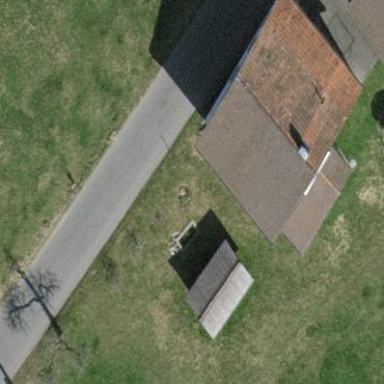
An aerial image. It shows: Detached building.